Question: I'm drawing two quads that are positioned almost concurrent with one another. The only difference being one is higher vertically than the other.
When the camera is close to the quads, everything draws fine.
However, if I am further away, it appears as if the graphics are fighting with one another to see who can draw first. The graphic kind of shows what's going on.
The floor, black, is fighting with the ice texture. It results in drawing random lines when the camera zooms and rotates from a far distance.

What steps do I need to do to show the graphics correctly?
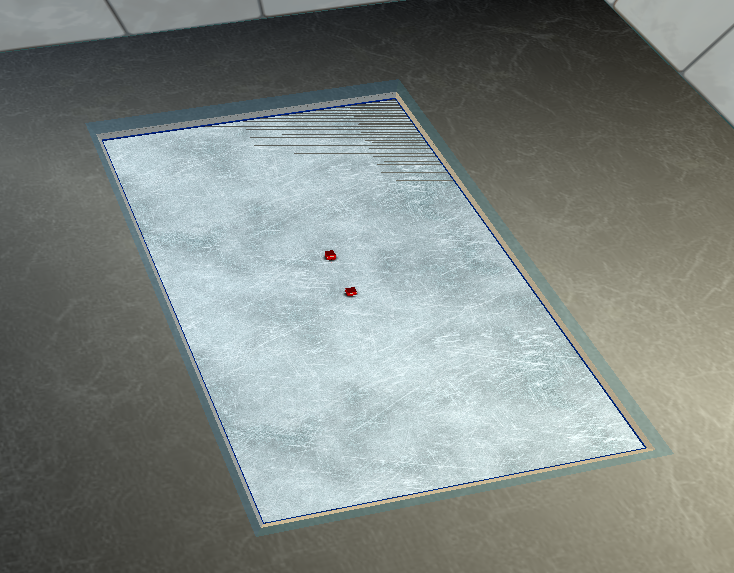
Answer: This kind of thing is caused by resolution limits in the depth value. There are a few things you can do to avoid it:
- - - -